Question: I'm trying to understand a concept rather than fixing a piece of code that won't work.
I'll take a general example of a (parent table) and a (child table). , this would be an identifying relationship, since a form field cannot exist without a form.

This would make me think that in order to translate the relationship into the relationship, a simple 'NOT NULL' for the form_id field in the form_field table would suffice. (See the left part of above screenshot.)
However, when I add an identifying relationship using MySQL Workbench, form_id is not only 'NOT NULL' but also part of the primary key. (See the right part of above screenshot.) And when I add a non-identifying relationship, 'NOT NULL' is still applied so logically it would actually be an identifying relationship as well.
I guess this confuses me a little, as well as the fact that until now I always simply used the id field as primary key.
So I understand the concept of identifying vs. non-identifying relationships, but I don't understand the part.
Why is it, as <URL> states, 'the "right" way to make the foreign key part of the child's primary key'?
What is the benefit of these composite primary keys?
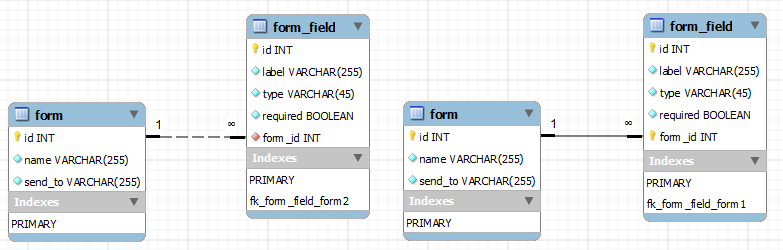
Answer: > Logically, this would be an identifying relationship, since a form field cannot exist without a form.
No, identifying relationship is about identification, not existence.
Any X:Y relationship where X >= 1 guarantees existence of the left side, whether identifying or not. In your case, a 1:N relationship guarantees existence of 'form' for any given 'form_field'. You could make it identifying or non-identifying and it would still guarantee the same.
Remarks:
- 'form_field.form_id''form_field''{form_id, label}'<URL>- '{id, form_id}''form_id'- 'form_field.form_id'
There are two definitions of the "identifying relationship":
- -
In other words, the loose definition allows migration into alternate key as well (and not just primary).
Most tools seem to use the strict definition though, so if you mark the relationship as identifying, that will automatically make the migrated attributes part of the child PK, and none of the PK attributes can be NULL.
---